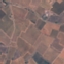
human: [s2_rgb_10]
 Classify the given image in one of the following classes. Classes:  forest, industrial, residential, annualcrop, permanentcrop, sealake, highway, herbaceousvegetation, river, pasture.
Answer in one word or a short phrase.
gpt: PermanentCrop